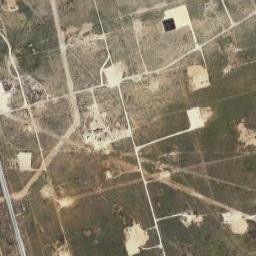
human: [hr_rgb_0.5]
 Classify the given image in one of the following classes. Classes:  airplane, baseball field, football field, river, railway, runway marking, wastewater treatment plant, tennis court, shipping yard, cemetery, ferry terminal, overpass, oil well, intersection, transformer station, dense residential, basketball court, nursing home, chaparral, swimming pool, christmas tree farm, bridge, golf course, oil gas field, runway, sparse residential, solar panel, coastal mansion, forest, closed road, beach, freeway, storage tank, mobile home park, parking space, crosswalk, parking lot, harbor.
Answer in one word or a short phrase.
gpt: oil gas field